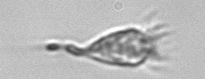
Label: Paratontonia_gracillima